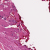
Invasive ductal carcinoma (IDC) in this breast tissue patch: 0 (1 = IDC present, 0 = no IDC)